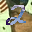
Label: 2